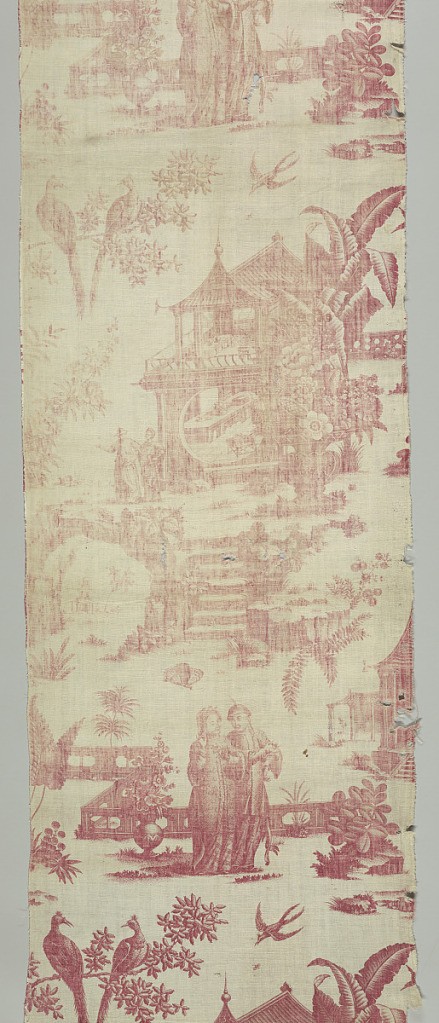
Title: Textile with factory stamp
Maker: Oberkampf & Cie., Jouy-en-Josas, France, 1759–1815
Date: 1762–83
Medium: cotton Technique: pinted by engraved plate on plain weave
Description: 'Chinoiserie' design of people in gardens with pagodas and birds. Red on white background.